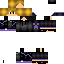
A female human skin with dark skin, wearing blonde bald dressed in a yellow hoodie and black pants, featuring a closed mouth.